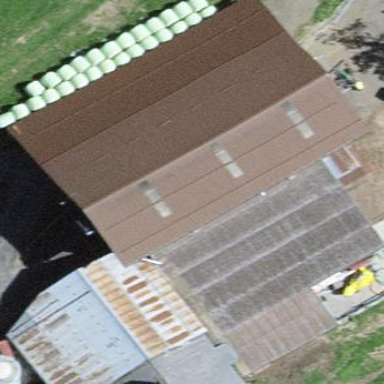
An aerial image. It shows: Barn.